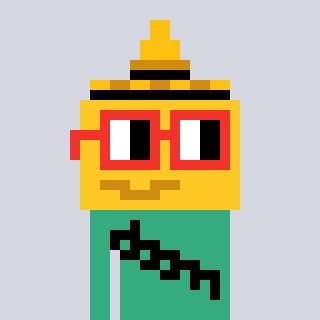
a pixel art character with square red glasses, a mustard-shaped head and a teal-colored body on a cool background